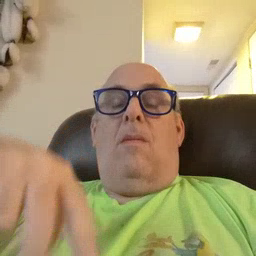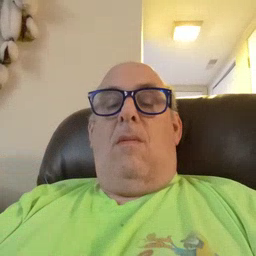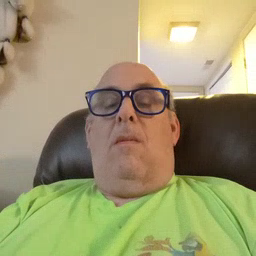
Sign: dance